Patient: sex M, age 66
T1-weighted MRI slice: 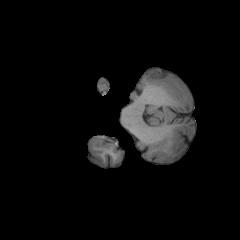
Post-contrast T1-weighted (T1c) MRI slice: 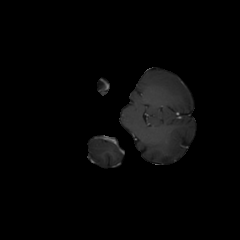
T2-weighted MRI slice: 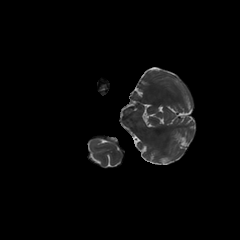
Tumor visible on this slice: no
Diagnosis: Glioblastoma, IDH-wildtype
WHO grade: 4